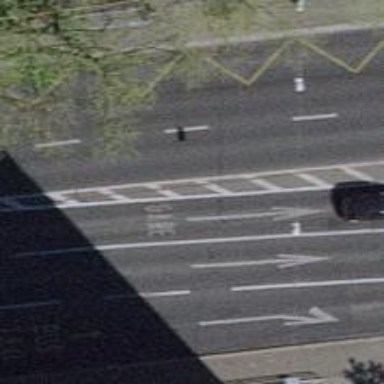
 there is lane for buses and shared busway for bicycles."